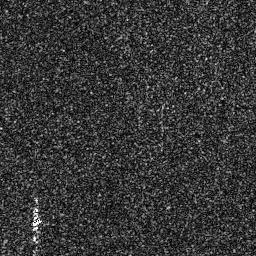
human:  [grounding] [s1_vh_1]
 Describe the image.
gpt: In the satellite image, there is  <ref>1 small ship </ref> <box>[[10, 79, 16, 91, 0]]</box> located at bottom left.